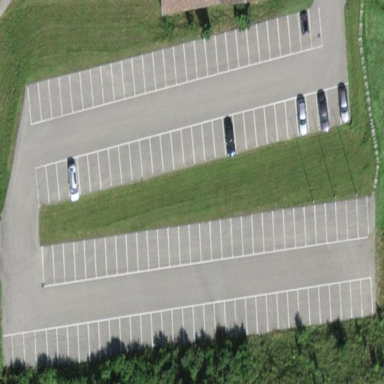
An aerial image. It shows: Parking area with surface.